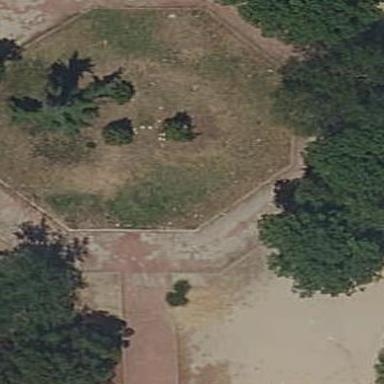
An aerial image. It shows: Concrete path.